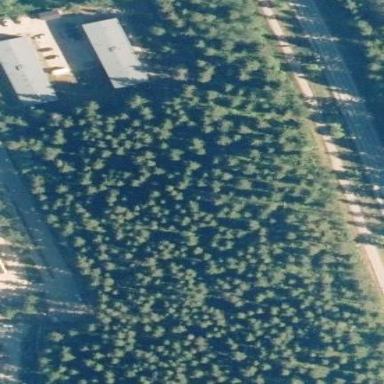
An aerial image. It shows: Evergreen needle-leaved woodland.